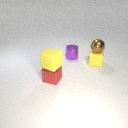
small yellow rubber cube in front of small brown metal sphere